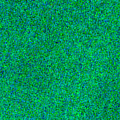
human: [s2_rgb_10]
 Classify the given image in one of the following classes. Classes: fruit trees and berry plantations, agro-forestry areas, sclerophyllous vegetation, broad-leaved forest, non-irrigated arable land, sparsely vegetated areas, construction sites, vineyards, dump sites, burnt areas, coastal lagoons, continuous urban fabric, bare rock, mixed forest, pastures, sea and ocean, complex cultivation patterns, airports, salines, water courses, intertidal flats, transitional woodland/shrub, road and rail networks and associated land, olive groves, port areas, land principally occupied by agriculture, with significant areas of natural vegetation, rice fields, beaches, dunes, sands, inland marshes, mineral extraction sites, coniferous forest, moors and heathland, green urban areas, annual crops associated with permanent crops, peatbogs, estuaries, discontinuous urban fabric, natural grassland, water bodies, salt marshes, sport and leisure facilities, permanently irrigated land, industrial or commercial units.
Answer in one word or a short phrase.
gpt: sea and ocean